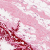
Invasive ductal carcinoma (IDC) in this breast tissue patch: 0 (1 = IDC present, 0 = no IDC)